Question: I am trying to have my .vbs output be put into columns. However, when I try write the code to organize the output into columns I continue to get an error - Invalid Procedure call or argument: 'Space'
I'm looking for some help on this, thanks!!
'''
Call FindPCsThatUserLoggedInto
Sub FindPCsThatUserLoggedInto()
strUser = InputBox("Enter First Name")
strLast = InputBox("Enter Last Name")
Const ADS_SCOPE_SUBTREE = 2
Set objConnection = CreateObject("ADODB.Connection")
Set objCommand = CreateObject("ADODB.Command")
objConnection.Provider = "ADsDSOObject"
objConnection.Open "Active Directory Provider"
Set objCommand.ActiveConnection = objConnection
objCommand.Properties("Page Size") = 1000
objCommand.Properties("Searchscope") = ADS_SCOPE_SUBTREE
's = "Name" & Chr(9) & "Account Name" & Chr(9) & "Location" & Chr(10) & Chr(13)
's = s & "----" & Chr(9) & "------------" & Chr(9) & "--------" & Chr(10) & Chr(13)
s = RightJustified("Name", 10) & _
RightJustified("Account Name", 15) & _
RightJustified("Location", 15) & _
vbCrLf
objCommand.CommandText = "SELECT ADSPath FROM 'LDAP://dc=hc,dc=company,dc=com' WHERE givenName = '" & strUser & "*' AND sn = '" & strLast & "*'"
Set objRecordSet = objCommand.Execute
If objRecordSet.Recordcount > 0 Then
objRecordSet.MoveFirst
Do Until objRecordSet.EOF
Set objUser = GetObject(objRecordSet.Fields("ADSPath").Value)
's = s & objUser.DisplayName & Chr(9) & objUser.samaccountname & Chr(9) & objUser.PhysicalDeliveryOfficeName & Chr(10) & Chr(13)
' objRecordSet.MoveNext
s = s & _
RightJustified(objUser.DisplayName, 10) & _
RightJustified(objUser.samaccountname, 15) & _
RightJustified(objUser.PhysicalDeliveryOfficeName, 15) & _
vbCrLf
Loop
MsgBox s
Else
MsgBox "No users matching that criteria exist in the HC domain in AD."
End If
End Sub
Function RightJustified(ColumnValue, ColumnWidth)
RightJustified = Space(ColumnWidth - Len(ColumnValue)) & ColumnValue
End Function
'''
This is the code that I added to organize the outputs into columns:
'''
s = RightJustified("Name", 10) & _
RightJustified("Account Name", 15) & _
RightJustified("Location", 15) & _
vbCrLf
'''
And
'''
s = s & _
RightJustified(objUser.DisplayName, 10) & _
RightJustified(objUser.samaccountname, 15) & _
RightJustified(objUser.PhysicalDeliveryOfficeName, 15) & _
vbCrLf
'''
Here is my output:

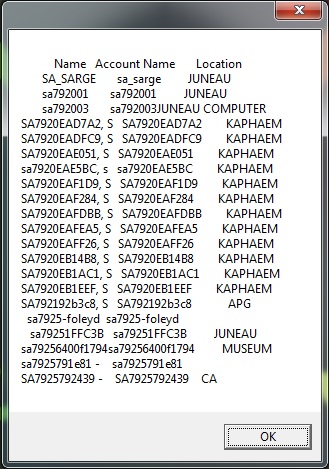
Answer: My guess would be that this is a runtime error due to your data exceeding the specified size?
'''
RightJustified(objUser.DisplayName, 10) & _
RightJustified(objUser.samaccountname, 15) & _
RightJustified(objUser.PhysicalDeliveryOfficeName, 15) & _
vbCrLf
'''
Perhaps this change would be needed:
'''
Function RightJustified(ColumnValue, ColumnWidth)
If Len(ColumnValue) > ColumnWidth Then
ColumnValue = Left(ColumnValue,ColumnWidth)
End If
RightJustified = Space(ColumnWidth - Len(ColumnValue)) & ColumnValue
End Function
'''